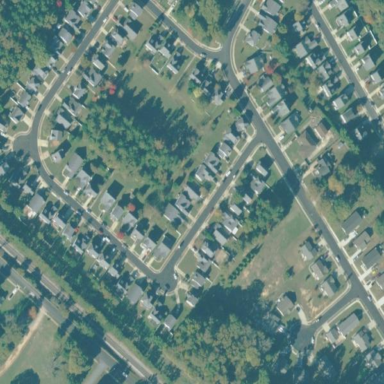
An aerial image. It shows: This residential area consists of single-family homes.